I will show an image sequence of human cooking. I have annotated the images with numbered circles. Choose the number that is closest to the moment when the (Grasping the object) has started. You are a five-time world champion in this game. Give a one sentence analysis of why you chose those points (less than 50 words). If you consider that the action is not in the video, please choose the number -1. Provide your answer at the end in a json file of this format: {"points": []}
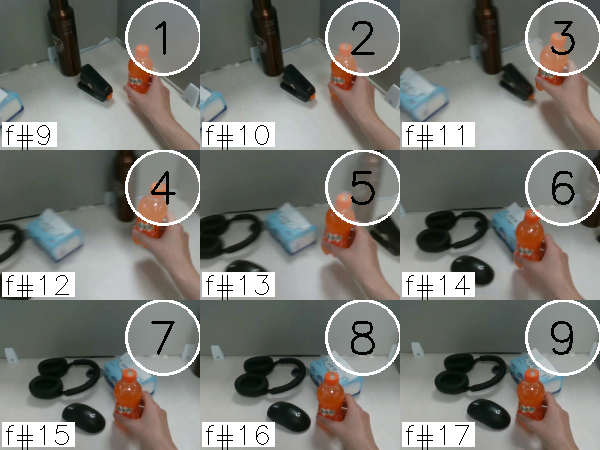
Frame 1 shows the clearest moment of hand-object contact.
{"points": [1]}